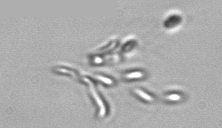
Label: Dinobryon